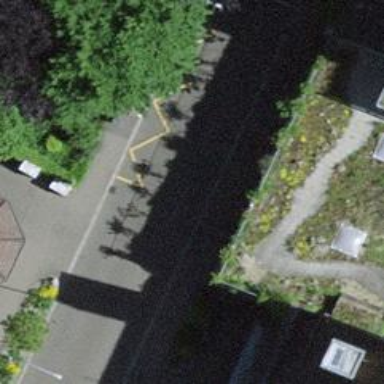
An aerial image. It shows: Bus stop with designated stop position for public transport.